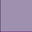
Piece: xx